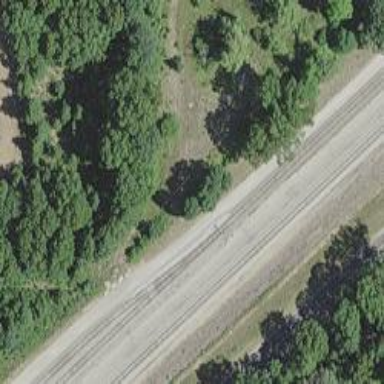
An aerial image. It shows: Railway spur service.